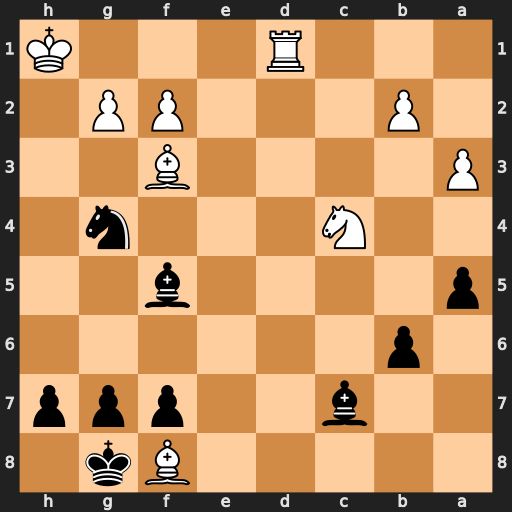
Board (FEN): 5Bk1/2b2ppp/1p6/p4b2/2N3n1/P4B2/1P3PP1/3R3K
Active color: b
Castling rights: -
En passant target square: -
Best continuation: Nxf2+ Kg1 Nxd1